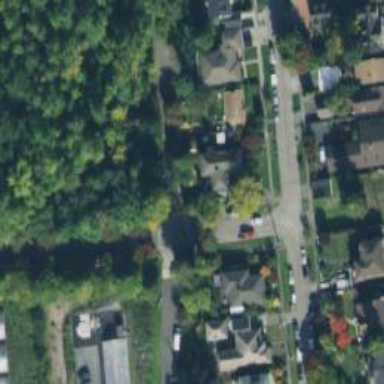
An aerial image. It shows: Alleyway designated as service road.